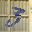
Label: 3